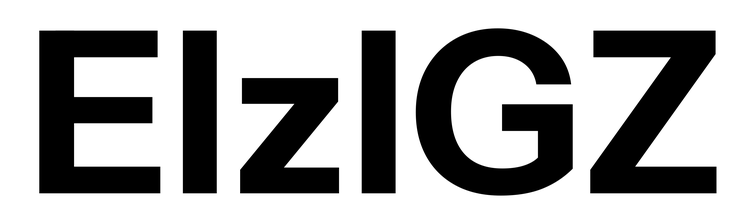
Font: InstrumentSans_Bold